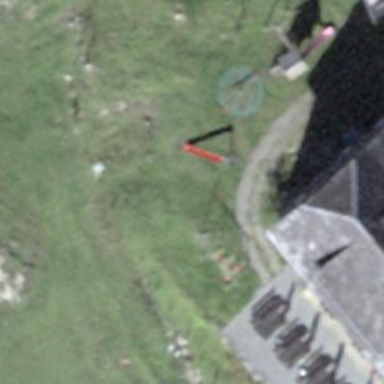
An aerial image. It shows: Playground area for leisure land.